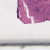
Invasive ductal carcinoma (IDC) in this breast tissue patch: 0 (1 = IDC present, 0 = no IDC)